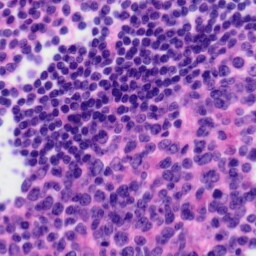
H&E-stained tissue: Tonsil